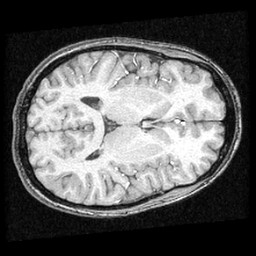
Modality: T1w
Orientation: axial
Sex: female
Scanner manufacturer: ge
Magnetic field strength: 1.5 T
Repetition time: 21 s
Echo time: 0.008 s